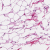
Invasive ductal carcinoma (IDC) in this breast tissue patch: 0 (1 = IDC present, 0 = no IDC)